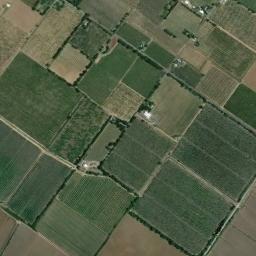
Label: rectangular_farmland